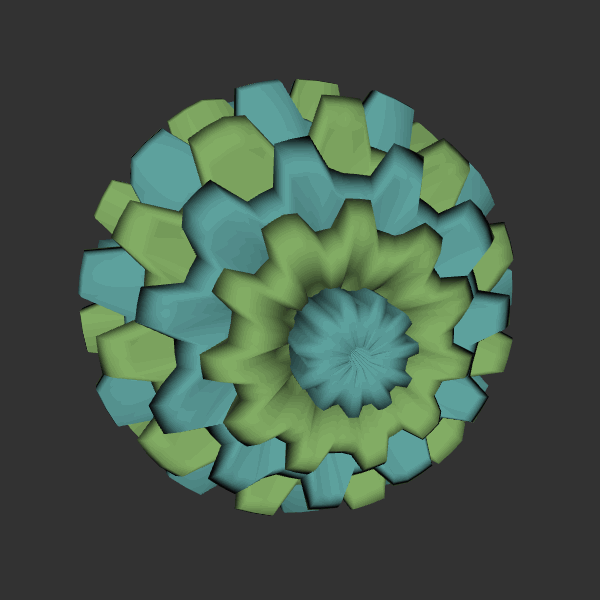
Background: dark